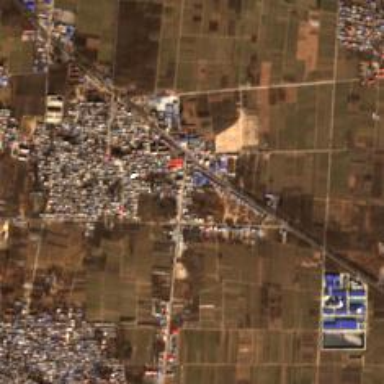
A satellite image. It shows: Township within town.